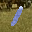
Label: 1